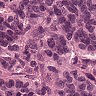
Metastatic tissue present: yes